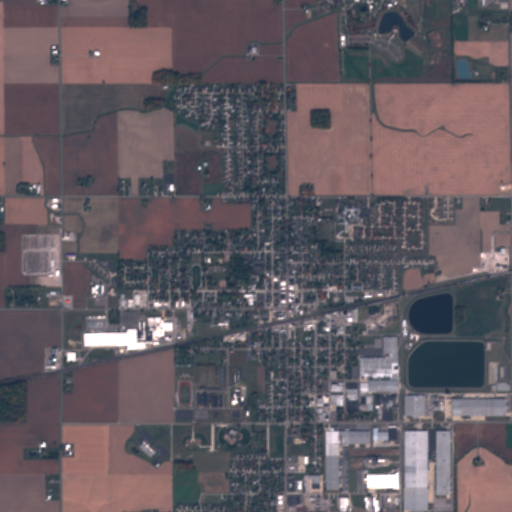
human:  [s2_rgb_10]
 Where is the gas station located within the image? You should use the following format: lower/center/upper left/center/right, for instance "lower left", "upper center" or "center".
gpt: The gas station is located in the center left of the image.
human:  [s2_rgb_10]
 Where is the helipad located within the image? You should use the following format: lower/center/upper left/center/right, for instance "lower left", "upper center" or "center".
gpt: The helipad is located in the center left of the image.
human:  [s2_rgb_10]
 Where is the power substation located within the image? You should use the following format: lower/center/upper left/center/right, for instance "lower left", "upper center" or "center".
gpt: The power substation is located in the lower right of the image.
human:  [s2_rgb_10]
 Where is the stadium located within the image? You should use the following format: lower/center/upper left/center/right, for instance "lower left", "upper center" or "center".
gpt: The stadium is located in the lower center of the image.
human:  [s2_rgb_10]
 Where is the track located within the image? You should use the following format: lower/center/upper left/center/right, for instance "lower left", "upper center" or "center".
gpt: The track is located in the lower center of the image.
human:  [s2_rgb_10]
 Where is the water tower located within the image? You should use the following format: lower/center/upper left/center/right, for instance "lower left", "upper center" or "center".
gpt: The water tower is located in the lower center of the image.
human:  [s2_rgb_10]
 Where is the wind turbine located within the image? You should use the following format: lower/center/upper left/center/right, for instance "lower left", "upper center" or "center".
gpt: The wind turbine is located in the lower center of the image.
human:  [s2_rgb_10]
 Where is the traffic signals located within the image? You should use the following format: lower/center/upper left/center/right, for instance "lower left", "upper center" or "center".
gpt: The traffic signals is located in the center of the image.
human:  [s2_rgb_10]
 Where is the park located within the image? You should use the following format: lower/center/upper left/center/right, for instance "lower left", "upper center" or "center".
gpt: There is no park in the image.